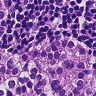
Metastatic tissue present: yes